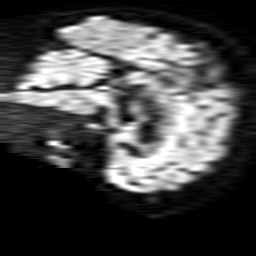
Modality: TRACE
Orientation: sagittal
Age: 63
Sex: female
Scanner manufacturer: philips
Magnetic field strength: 1.5 T
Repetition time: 3.684 s
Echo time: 0.09411 s